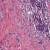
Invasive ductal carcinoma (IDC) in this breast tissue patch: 1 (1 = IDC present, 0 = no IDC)